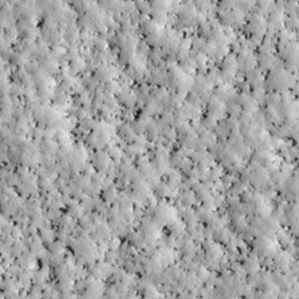
Label: non_frost